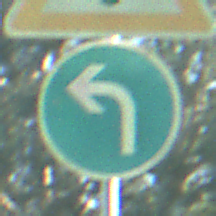
Verkehrszeichen: VorgeschriebeneFahrtrichtungLinks
Zusatzzeichen oben: Lichtzeichenanlage
Umgebung: Outdoor, Nature
Tageszeit: MorningAfternoon
Wetter: Clear
Licht: Natural
Jahreszeit: NotSpecified
Kontrast: HighContrast